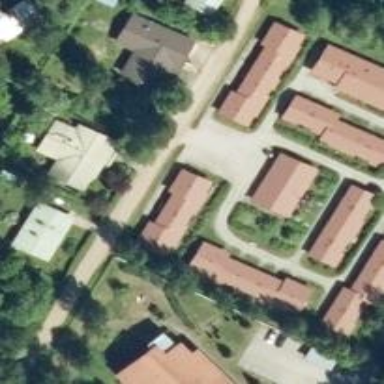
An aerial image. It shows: Retirement home.